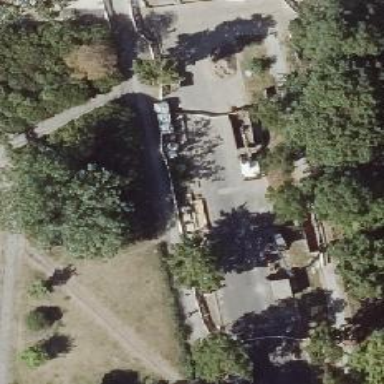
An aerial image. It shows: Recycling facility.